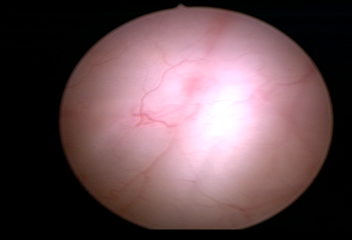
Modality: WLC
Class: Normal mucosa
Bladder cancer association: No